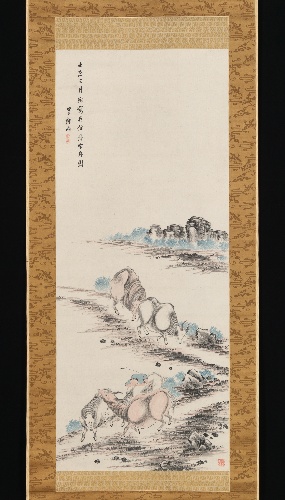
Title: 高橋草坪筆　帰牧図|Herdboy and Water Buffaloes Returning Home
Artist: Takahashi Sōhei
Artist bio: Japanese, ca 1804.– ca. 1835
Date: 1832
Object type: Hanging scroll
Classification: Paintings
Medium: Hanging scroll; ink and color on paper
Culture: Japan
Period: Edo period (1615–1868)
Dimensions: Image: 40 1/16 × 16 1/2 in. (101.8 × 41.9 cm)
Overall with mounting: 69 11/16 × 22 1/16 in. (177 × 56 cm)
Overall with knobs: 69 11/16 × 24 7/16 in. (177 × 62 cm)
Department: Asian Art
Credit line: Mary Griggs Burke Collection, Gift of the Mary and Jackson Burke Foundation, 2015
Accession year: 2015
Repository: Metropolitan Museum of Art, New York, NY
Tags: Buffalos|Boys